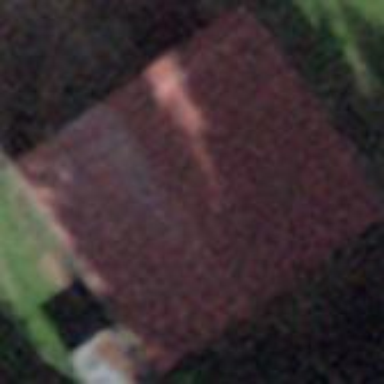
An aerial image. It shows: Stable building.